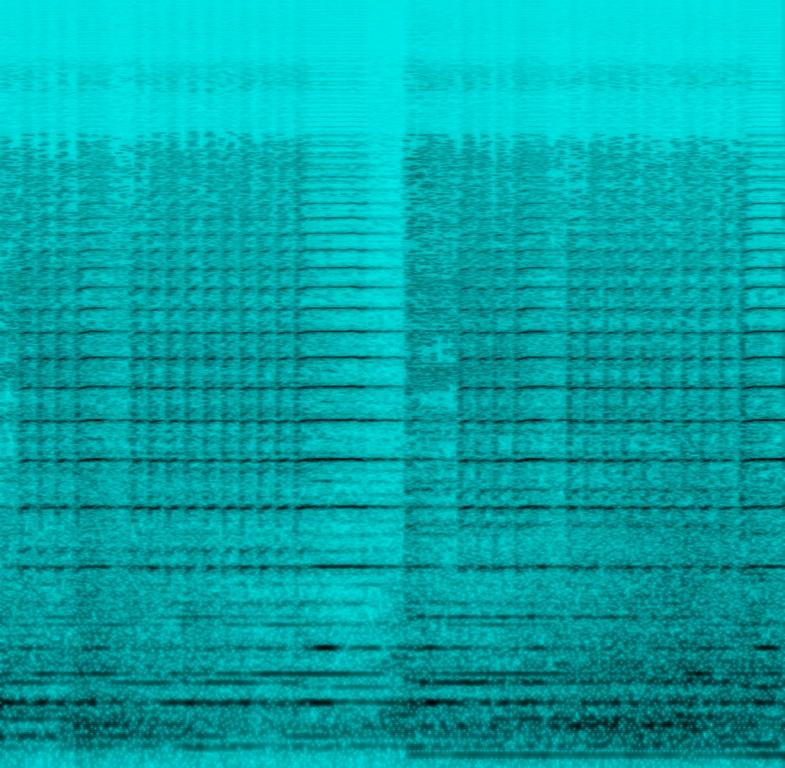
Male voices are singing a hymn while supported by strings playing chords, a triangle sound can be heard as a rhythmic addition. Upright basses being plucked along with a soft timpani hit. This song may be playing at an official national event.